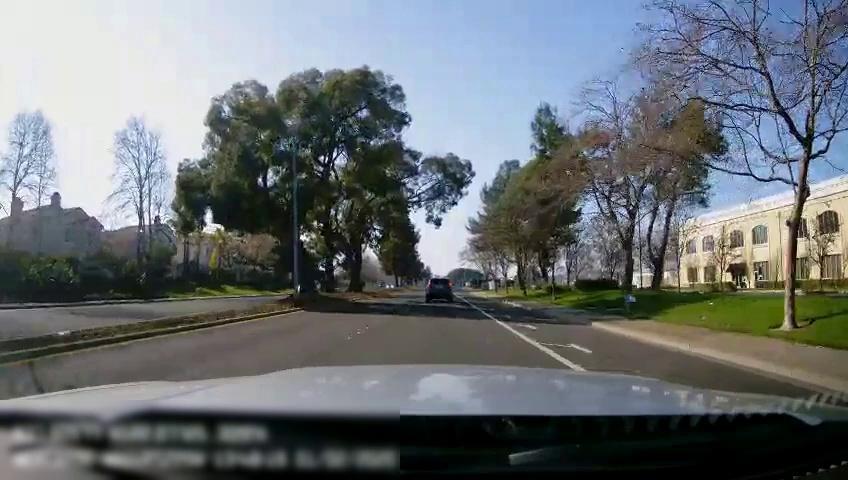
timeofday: Day
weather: Sunny
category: Drivable Space
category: Drivable Space
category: Vehicles | SUV
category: Lanes | Current Lane